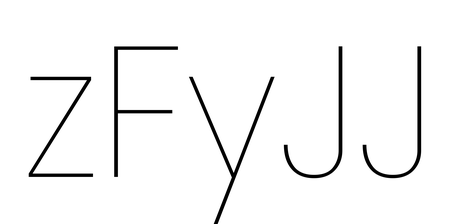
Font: Poppins-Thin